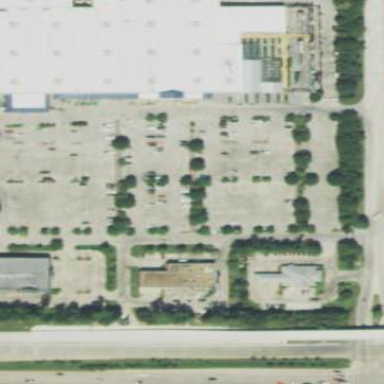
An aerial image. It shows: Parking area with surface.